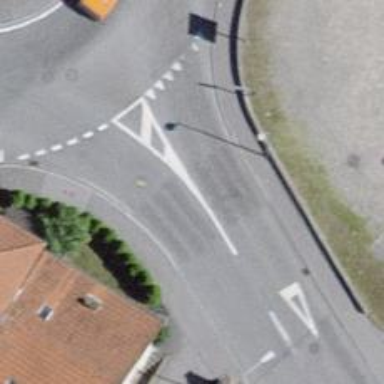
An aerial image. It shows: Zebra crossing on the road.